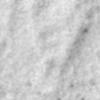
Label: no_change